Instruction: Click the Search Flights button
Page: home
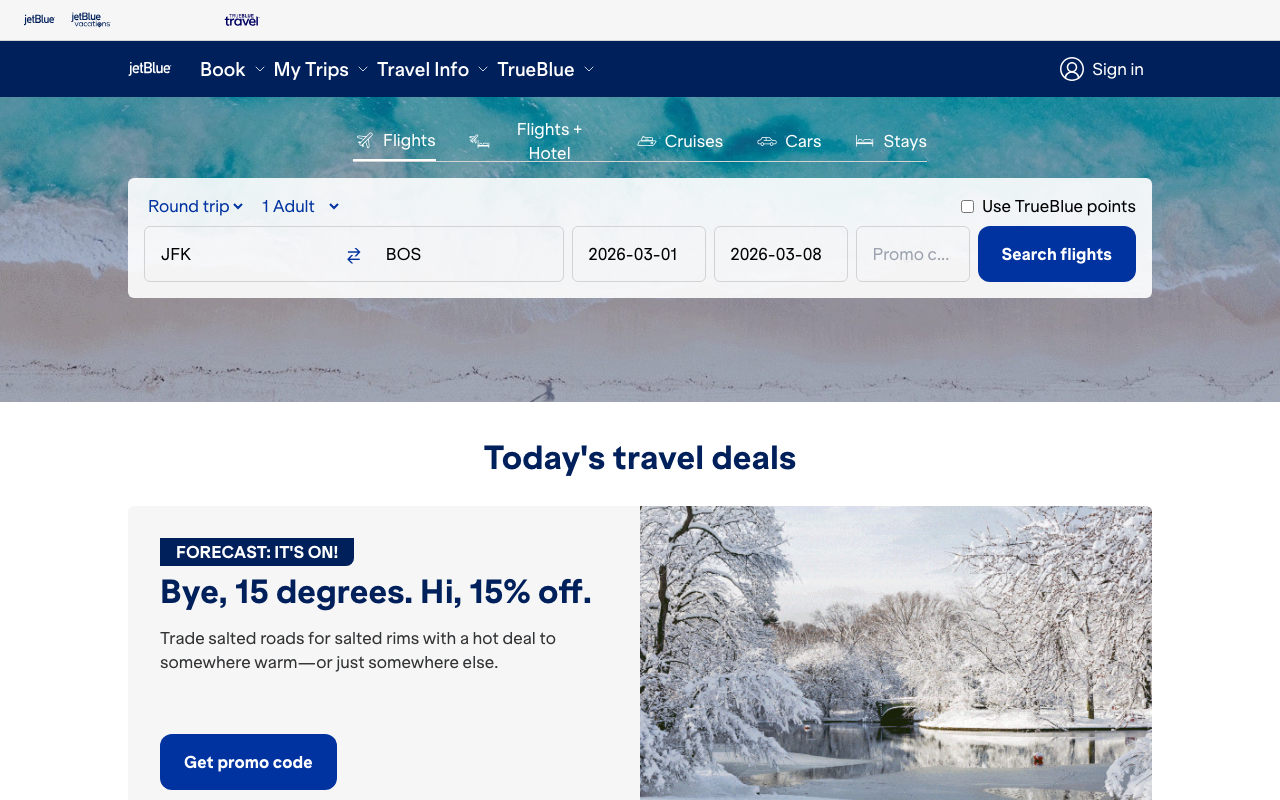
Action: click